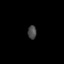
Tissue: lung
Cell type: Endothelial cells
Senescence score: 0.6138
Nuclear area (px): 116
Mean DAPI intensity: 71.784